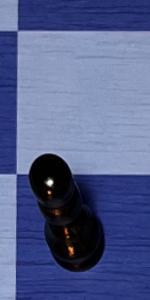
Label: Pawn_Black